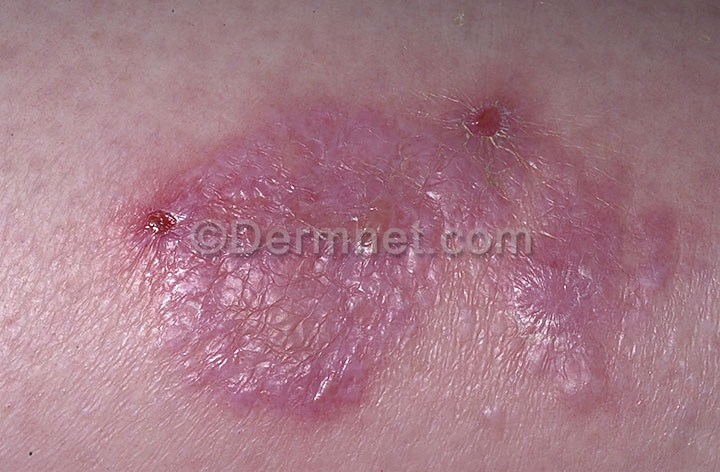
Disease: Psoriasis pictures Lichen Planus and related diseases